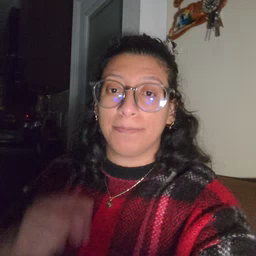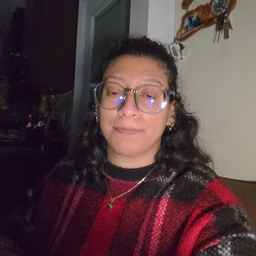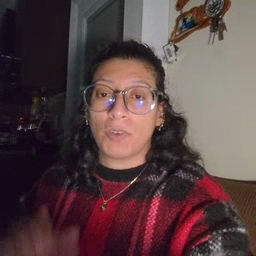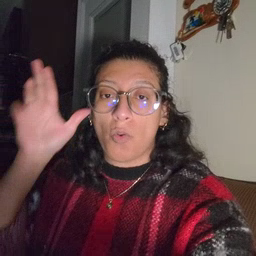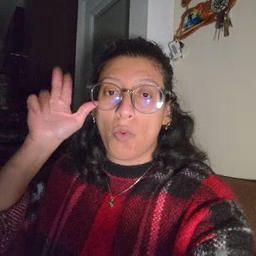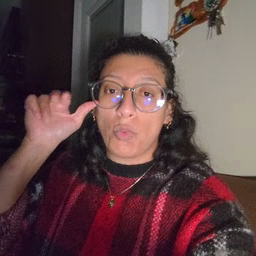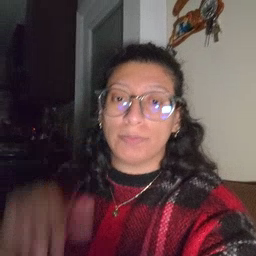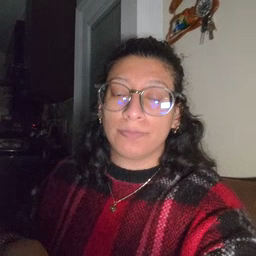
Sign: horse